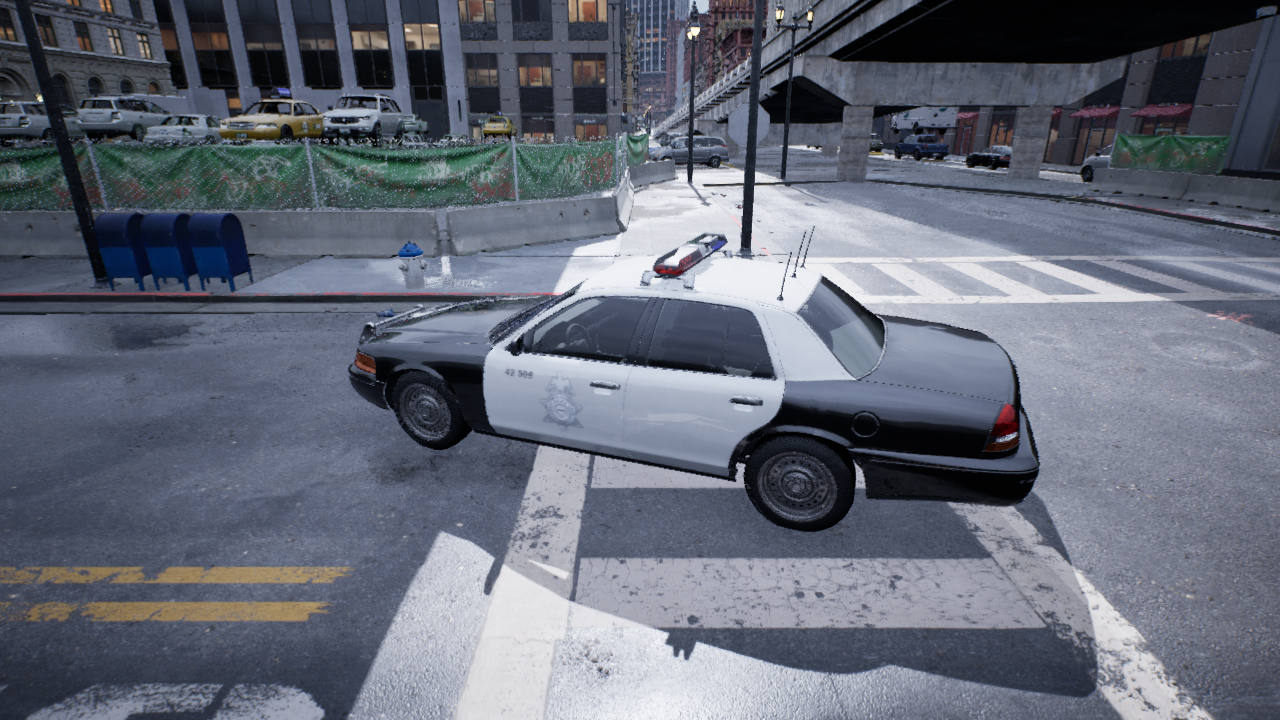
Venue: intersection
Lighting: overcast
Vehicle rig: sedan